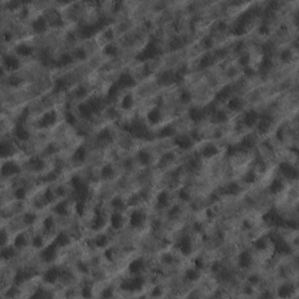
Label: non_frost